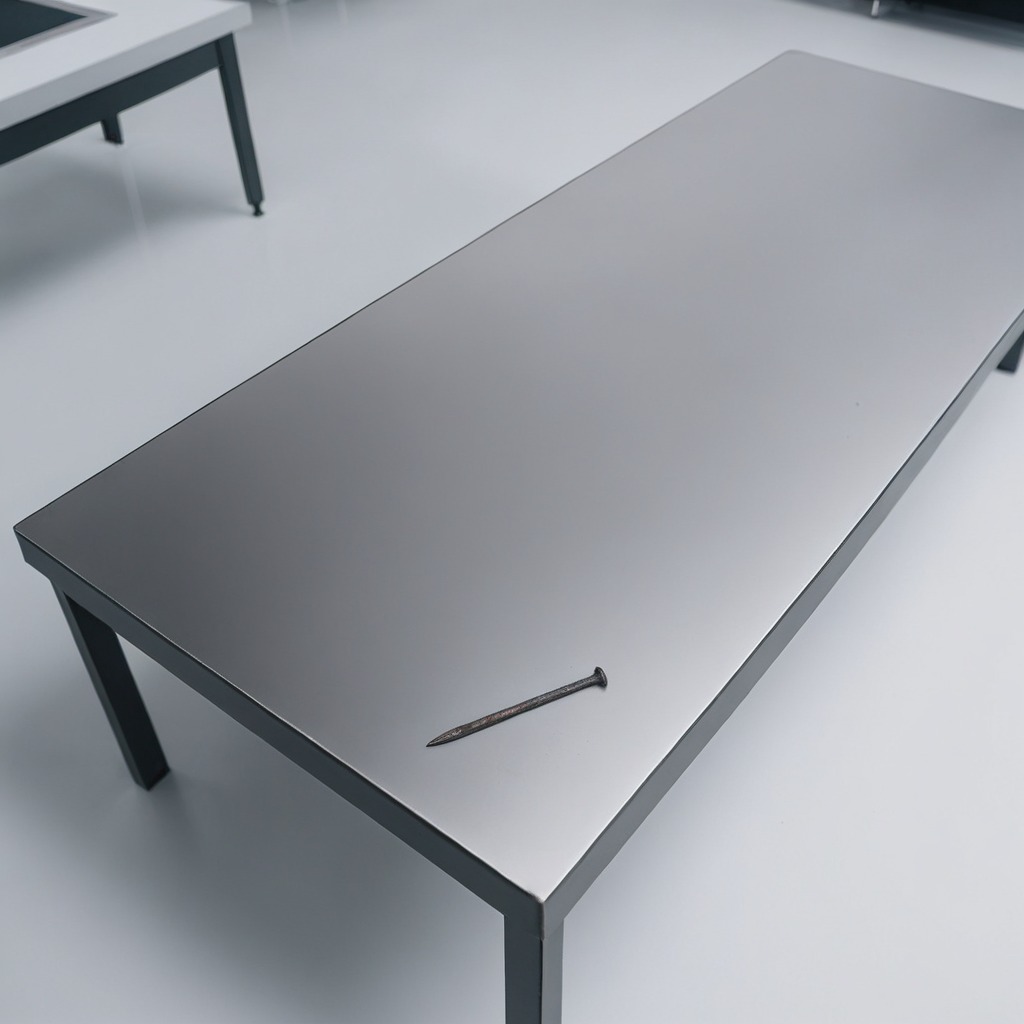
An iron nail is lying on the stainless steel table.